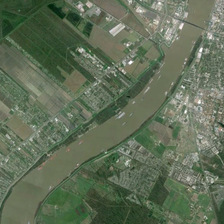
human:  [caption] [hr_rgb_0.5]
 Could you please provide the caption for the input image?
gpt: many green tree and buildings are in two sides of a curved river .

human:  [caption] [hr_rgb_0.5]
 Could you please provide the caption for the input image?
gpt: many green tree and buildings are in two sides of a curved river .

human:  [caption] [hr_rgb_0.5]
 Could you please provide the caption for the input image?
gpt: many green tree and buildings are in two sides of a curved river .

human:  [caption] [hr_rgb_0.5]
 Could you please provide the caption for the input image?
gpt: many green tree and buildings are in two sides of a curved river .

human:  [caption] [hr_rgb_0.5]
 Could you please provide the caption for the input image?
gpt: many green tree and buildings are in two sides of a curved river .